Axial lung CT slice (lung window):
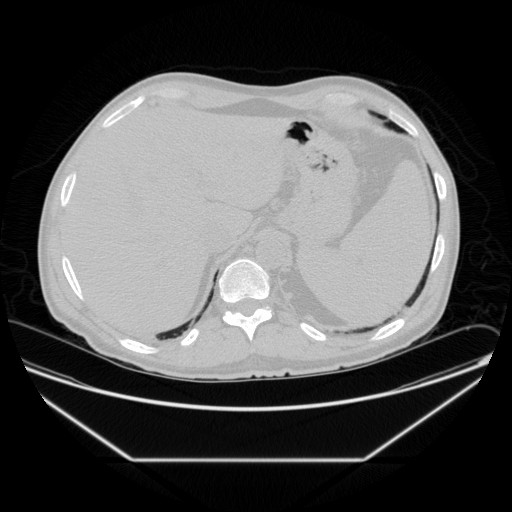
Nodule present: no